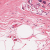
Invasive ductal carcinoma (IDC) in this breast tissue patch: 0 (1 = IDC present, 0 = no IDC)